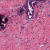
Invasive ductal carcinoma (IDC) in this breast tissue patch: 0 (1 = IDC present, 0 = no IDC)